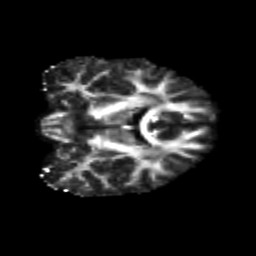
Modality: FA
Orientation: coronal
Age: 23
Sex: female
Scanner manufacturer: siemens
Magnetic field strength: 3 T
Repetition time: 3.5 s
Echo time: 0.125 s